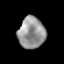
Tissue: prostate
Cell type: T cells
Senescence score: 0.338
Nuclear area (px): 830
Mean DAPI intensity: 148.66